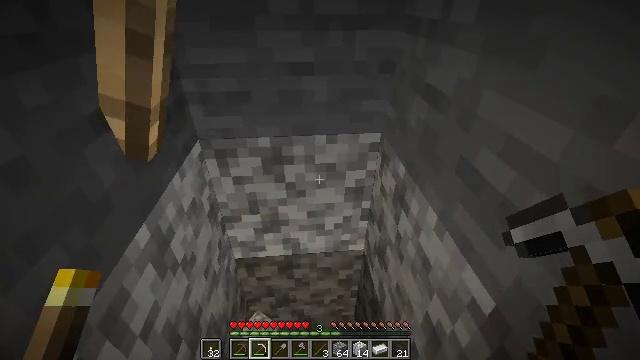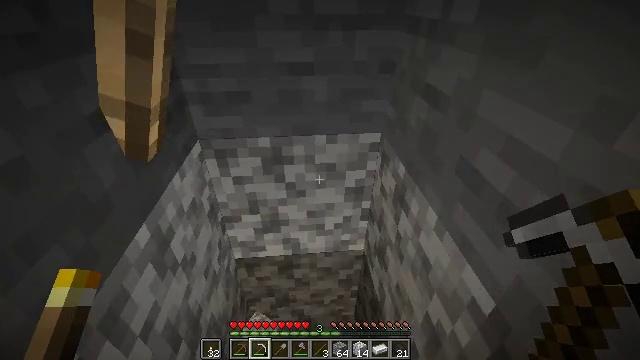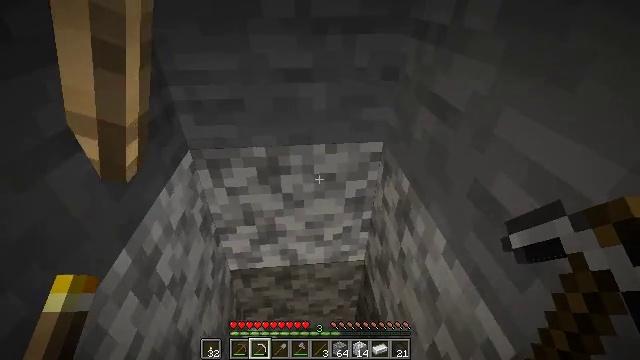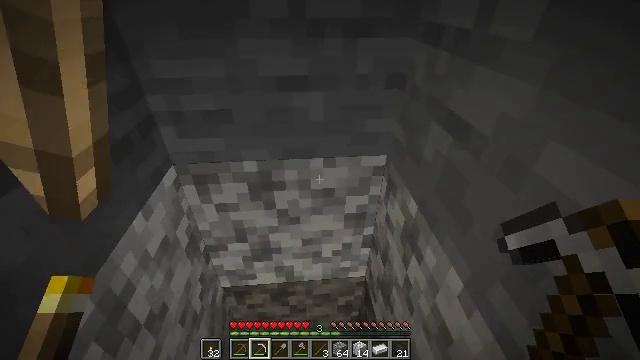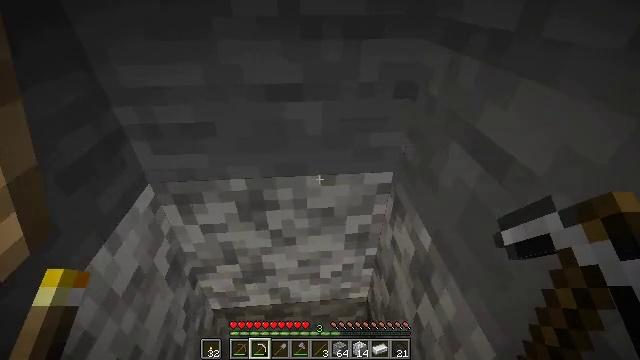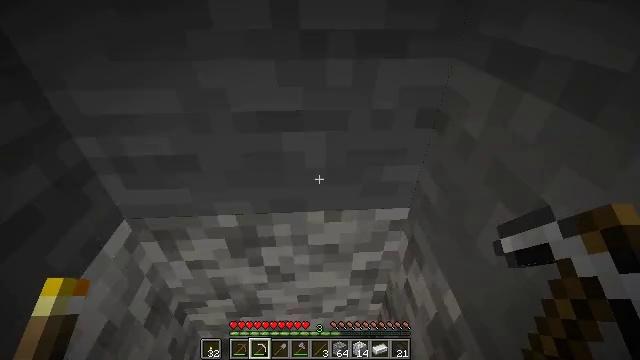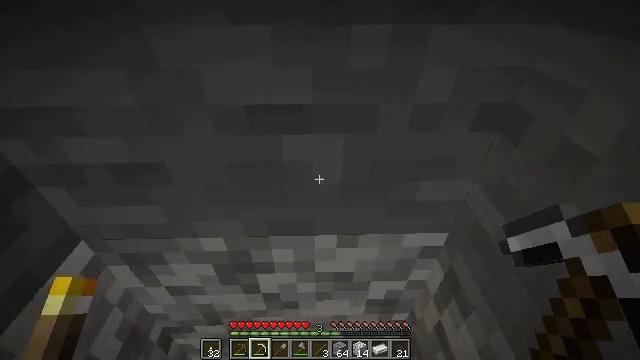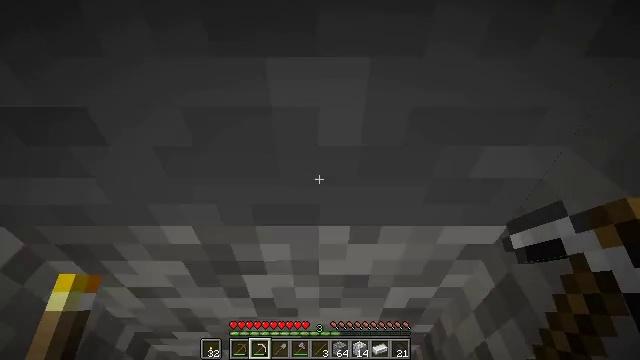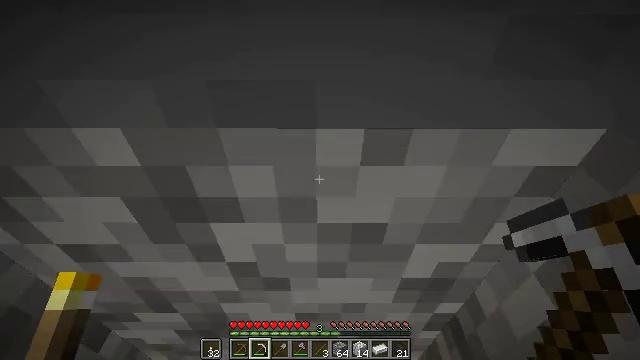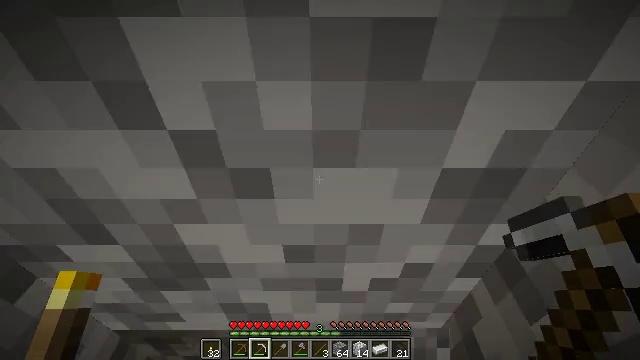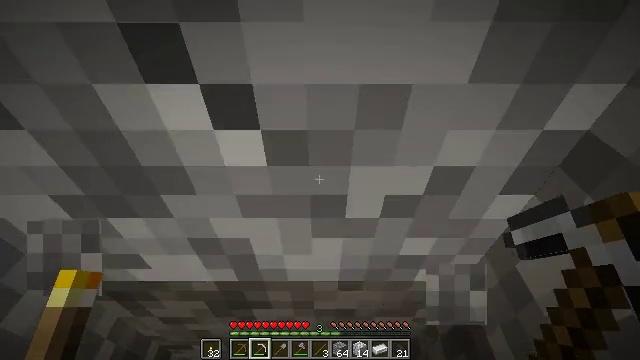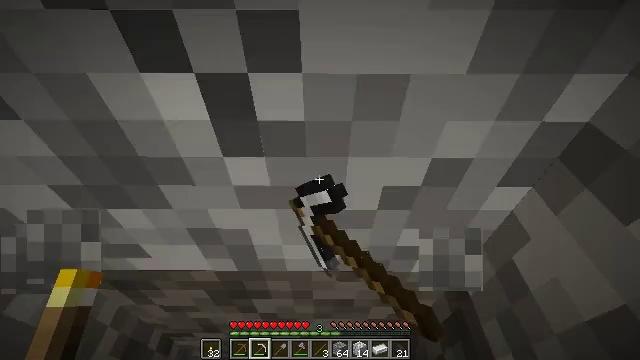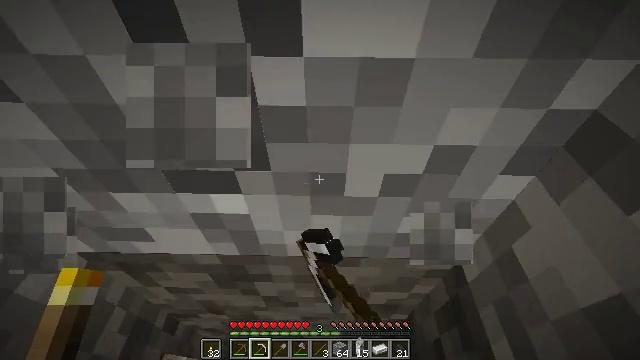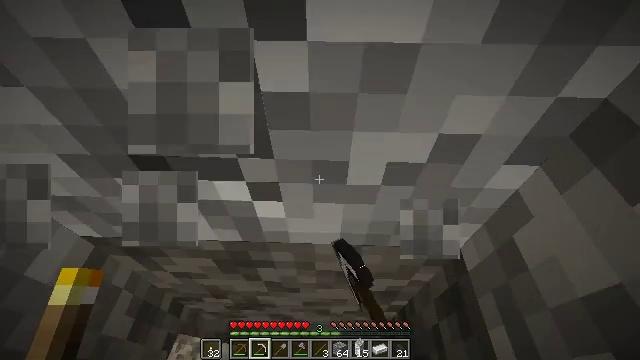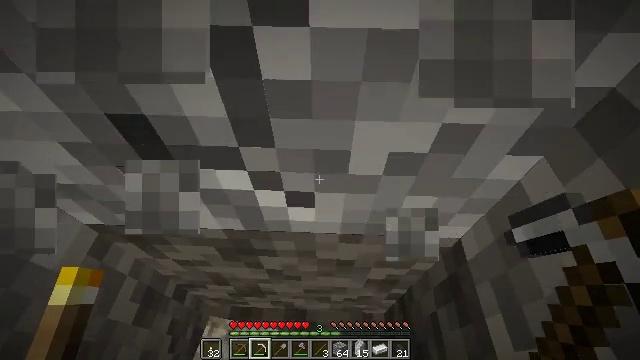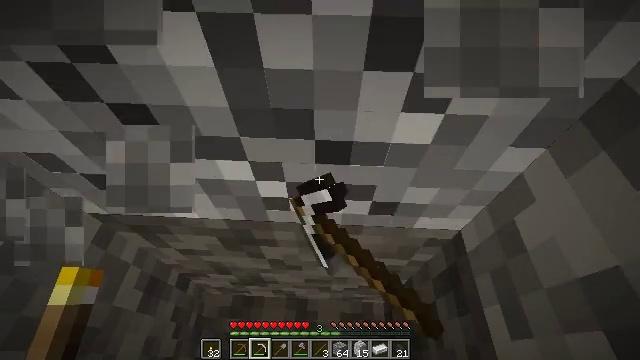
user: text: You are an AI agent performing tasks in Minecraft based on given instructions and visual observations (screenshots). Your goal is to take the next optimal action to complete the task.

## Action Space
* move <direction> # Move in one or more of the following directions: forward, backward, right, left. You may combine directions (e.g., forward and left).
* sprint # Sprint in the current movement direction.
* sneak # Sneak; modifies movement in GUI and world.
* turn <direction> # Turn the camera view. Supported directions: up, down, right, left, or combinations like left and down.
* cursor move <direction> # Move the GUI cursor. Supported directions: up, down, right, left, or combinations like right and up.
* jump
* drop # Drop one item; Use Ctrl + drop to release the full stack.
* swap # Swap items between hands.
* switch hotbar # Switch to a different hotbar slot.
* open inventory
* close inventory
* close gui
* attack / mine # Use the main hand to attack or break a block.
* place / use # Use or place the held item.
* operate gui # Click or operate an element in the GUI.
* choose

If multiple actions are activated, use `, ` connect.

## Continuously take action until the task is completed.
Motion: motion action
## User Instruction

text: Dig up the stone with a tool.
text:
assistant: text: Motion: move forward
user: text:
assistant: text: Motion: move forward
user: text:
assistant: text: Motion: move forward
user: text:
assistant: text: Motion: move forward
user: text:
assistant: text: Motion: move forward, turn left
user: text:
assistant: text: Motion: move forward, turn left and down
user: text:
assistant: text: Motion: turn left and down
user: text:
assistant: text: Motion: no_op
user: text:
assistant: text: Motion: attack / mine
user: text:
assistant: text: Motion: turn down, attack / mine
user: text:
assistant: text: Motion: turn down, attack / mine
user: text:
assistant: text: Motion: turn down, attack / mine
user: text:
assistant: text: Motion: turn down, attack / mine
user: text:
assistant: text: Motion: turn down, attack / mine
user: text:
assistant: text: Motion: turn down, attack / mine
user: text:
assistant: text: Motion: attack / mine
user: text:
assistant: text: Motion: attack / mine
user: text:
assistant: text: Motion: attack / mine
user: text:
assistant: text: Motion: attack / mine
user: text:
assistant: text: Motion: attack / mine
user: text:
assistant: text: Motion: attack / mine
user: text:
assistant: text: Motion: attack / mine
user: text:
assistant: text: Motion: attack / mine
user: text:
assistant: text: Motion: attack / mine
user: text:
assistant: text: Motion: attack / mine
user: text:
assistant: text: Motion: attack / mine
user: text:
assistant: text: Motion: attack / mine
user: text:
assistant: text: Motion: attack / mine
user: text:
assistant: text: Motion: attack / mine
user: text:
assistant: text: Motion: attack / mine